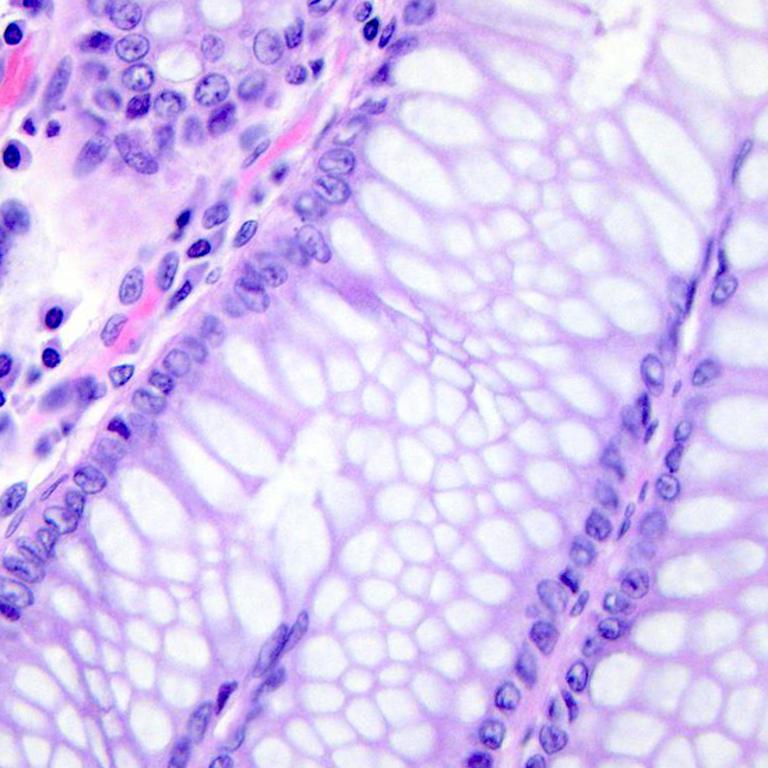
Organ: colon
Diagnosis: benign